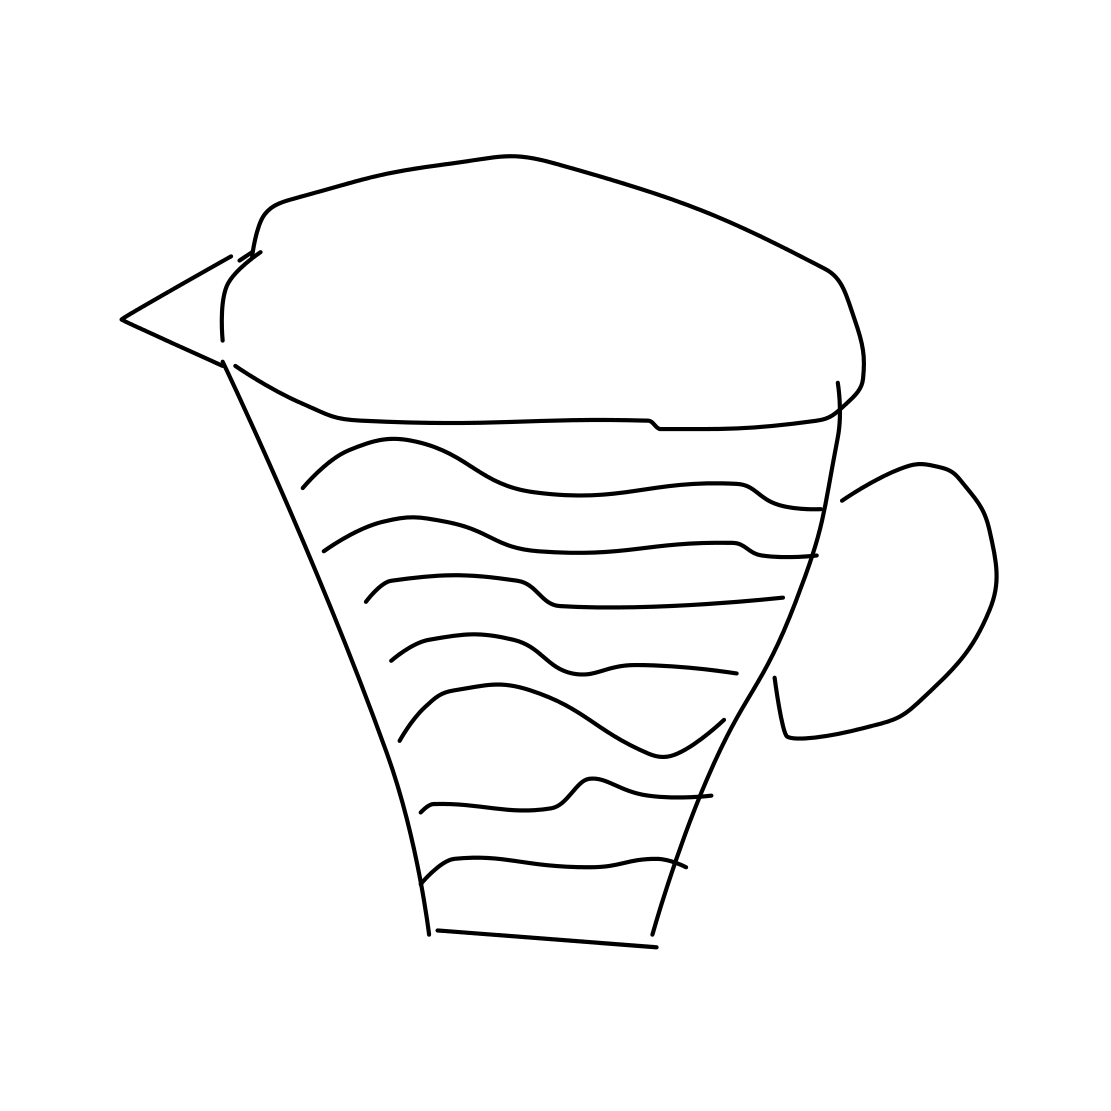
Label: mug